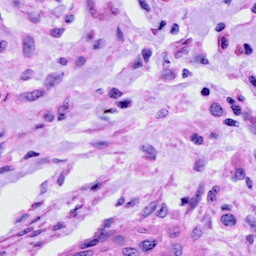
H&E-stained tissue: Cervix